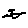
Label: zigzag